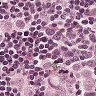
Metastatic tissue present: yes